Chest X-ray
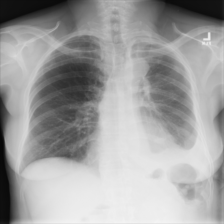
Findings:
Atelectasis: negative
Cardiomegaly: negative
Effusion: positive
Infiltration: negative
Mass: negative
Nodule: negative
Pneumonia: negative
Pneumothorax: negative
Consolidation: negative
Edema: negative
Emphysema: negative
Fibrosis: negative
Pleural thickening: negative
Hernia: negative